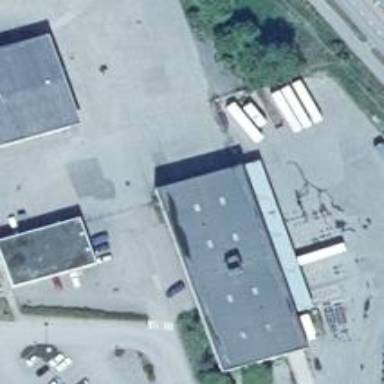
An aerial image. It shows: Warehouse building with gabled roof.